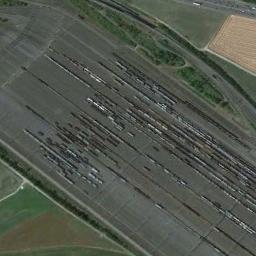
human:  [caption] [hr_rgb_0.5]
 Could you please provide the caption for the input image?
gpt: There are many trains on the railway .

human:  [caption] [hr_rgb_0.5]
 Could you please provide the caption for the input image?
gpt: These railways have lots of trains on the tracks .

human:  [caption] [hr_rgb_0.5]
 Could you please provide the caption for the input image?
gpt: The railway is next to the grass .

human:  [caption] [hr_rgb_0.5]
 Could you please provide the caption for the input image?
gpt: There is a train passing by in the picture .

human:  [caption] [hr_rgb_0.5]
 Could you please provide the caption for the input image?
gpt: There are many carriages on the railway .